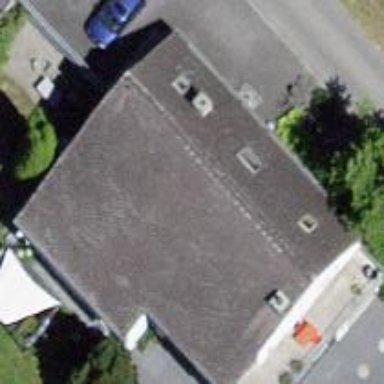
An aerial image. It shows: Residential building.